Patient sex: M
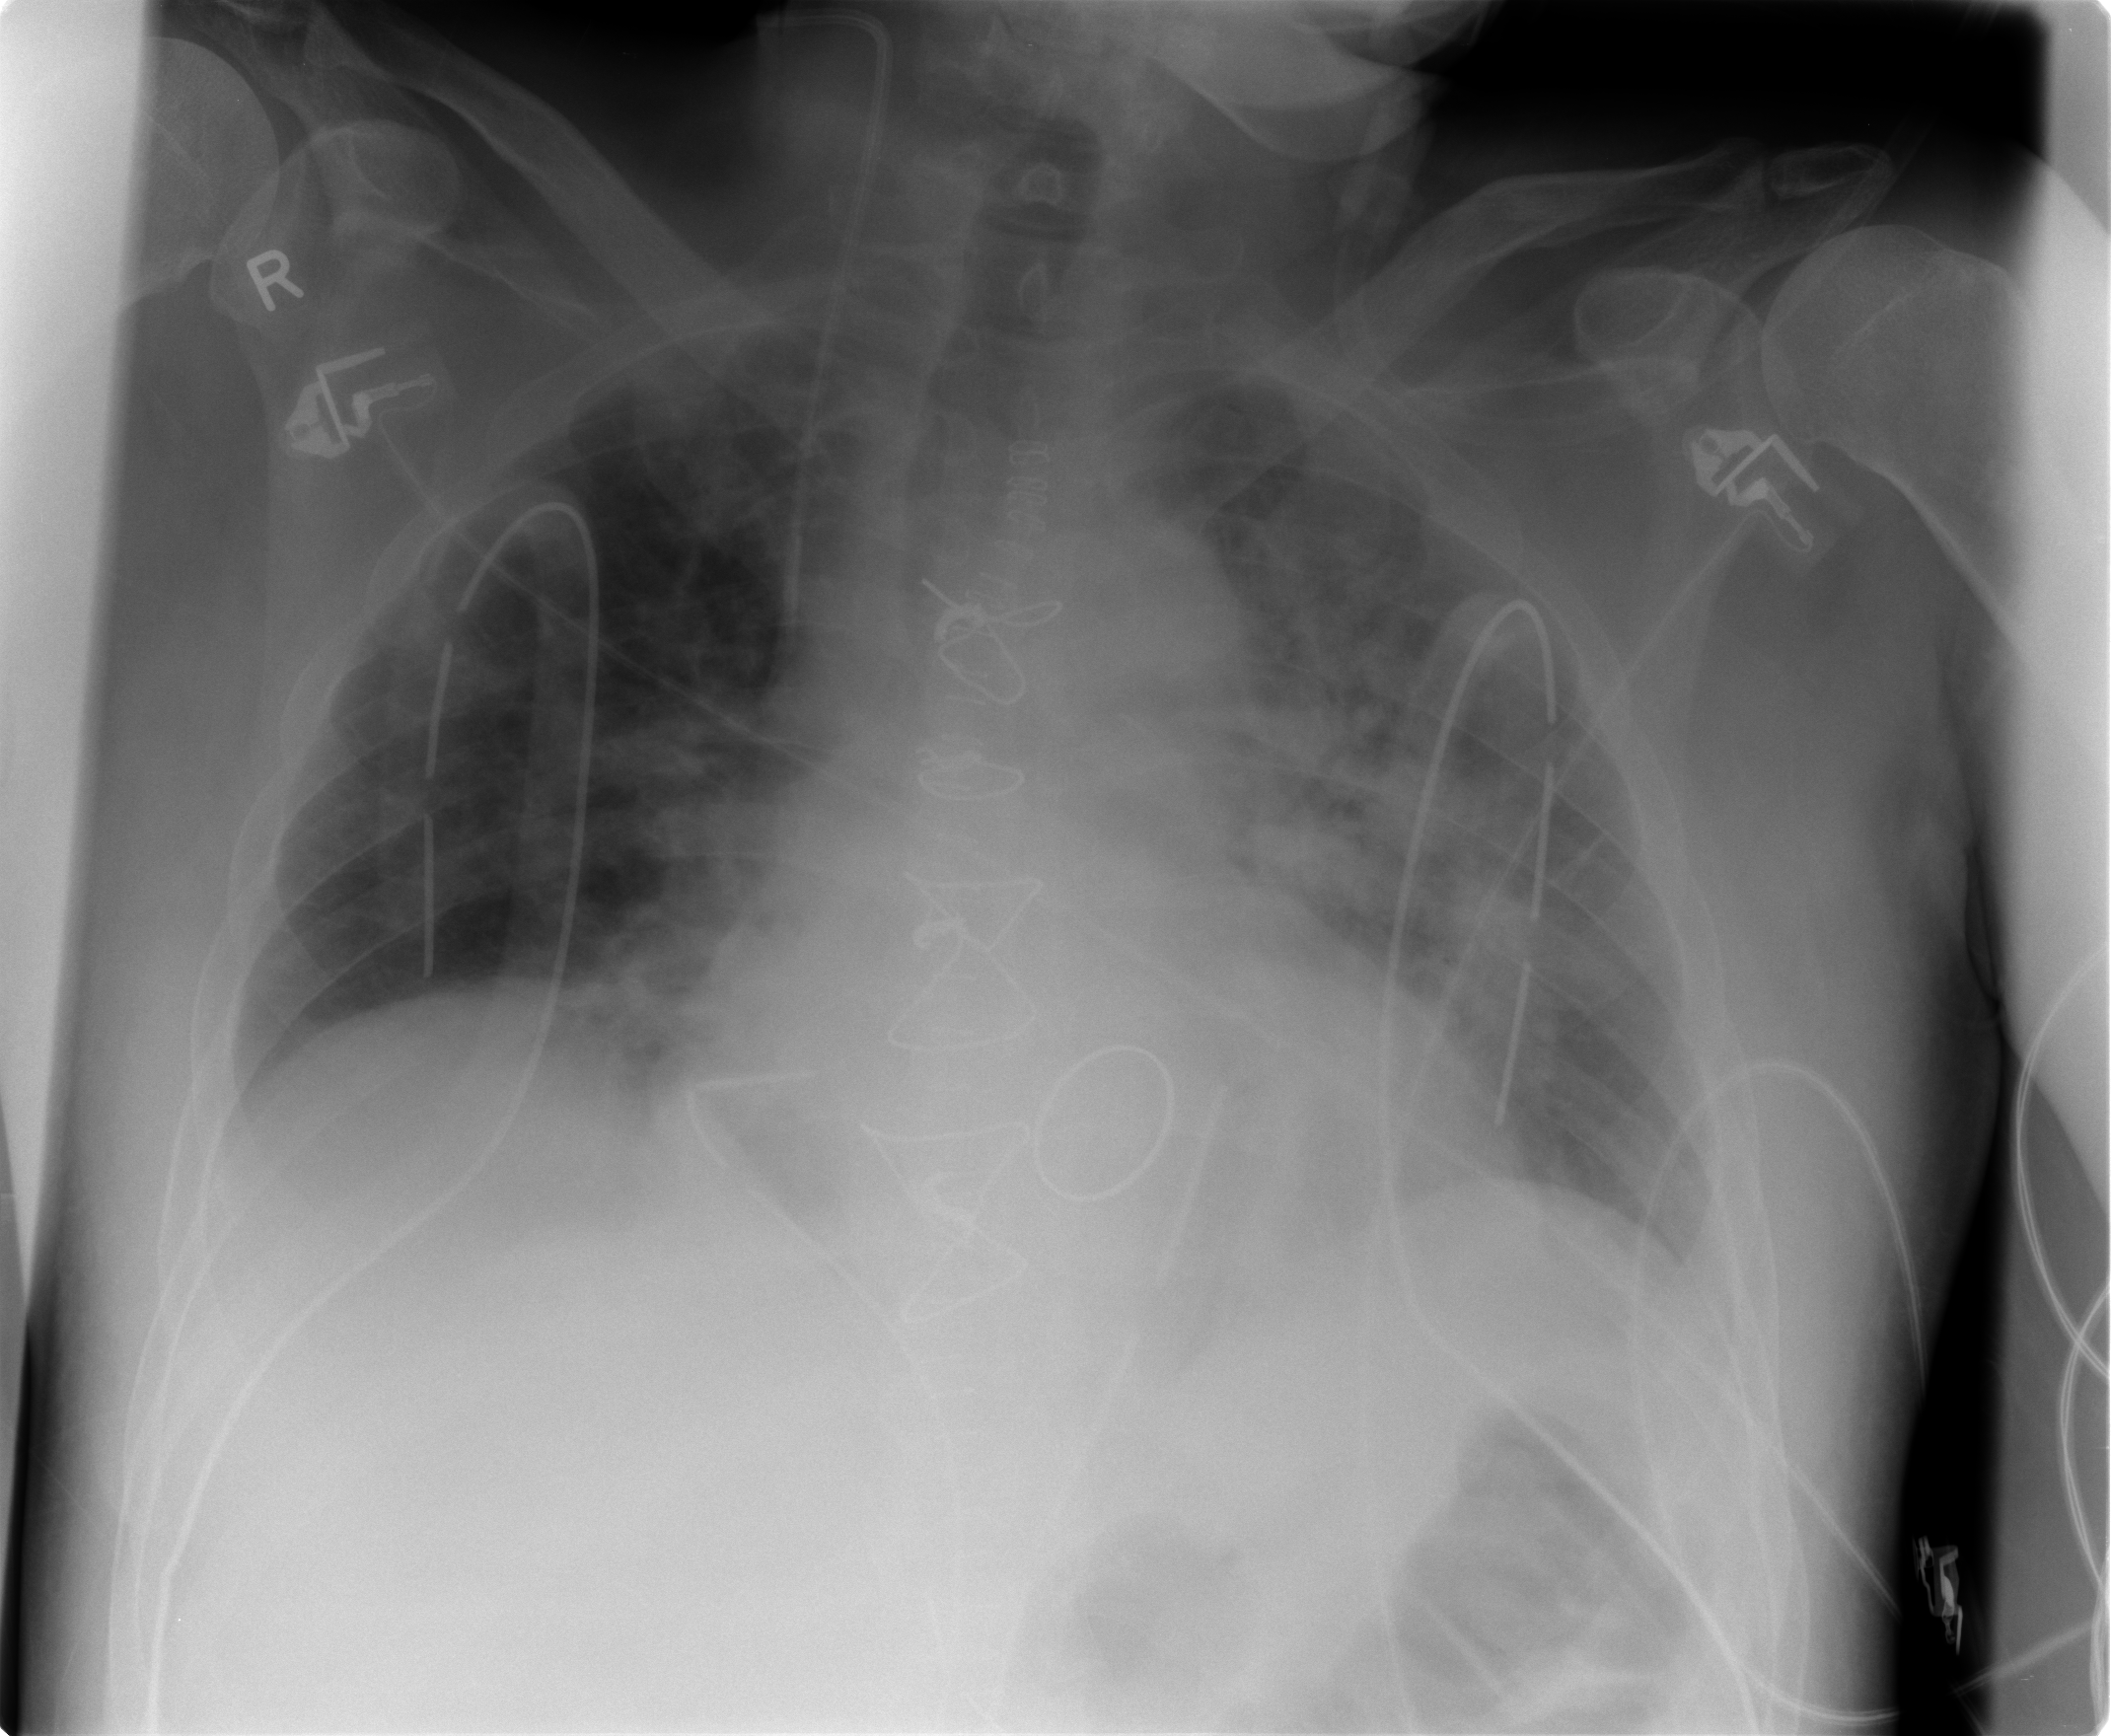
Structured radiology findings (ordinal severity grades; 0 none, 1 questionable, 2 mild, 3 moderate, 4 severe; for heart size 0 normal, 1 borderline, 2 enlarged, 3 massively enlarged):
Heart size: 1
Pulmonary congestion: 2
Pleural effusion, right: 0
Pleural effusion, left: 0
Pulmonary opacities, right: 0
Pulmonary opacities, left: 2
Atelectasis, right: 0
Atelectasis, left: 2